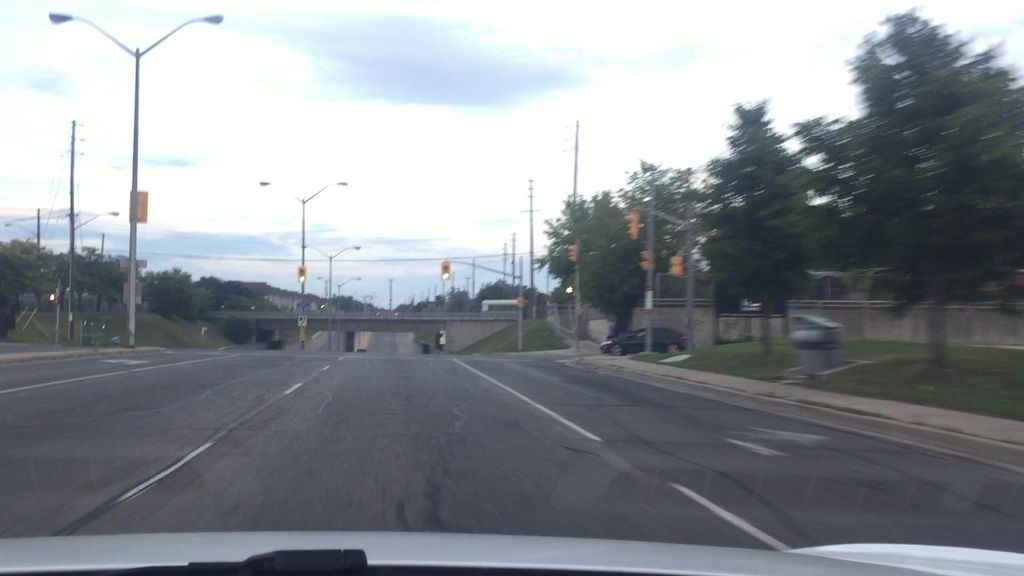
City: toronto